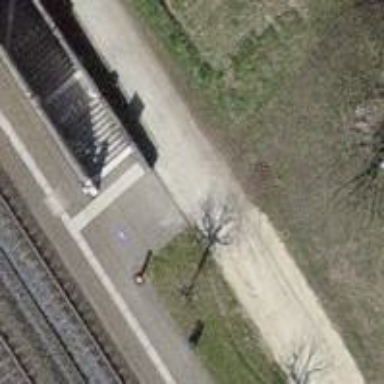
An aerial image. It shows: Concrete steps.